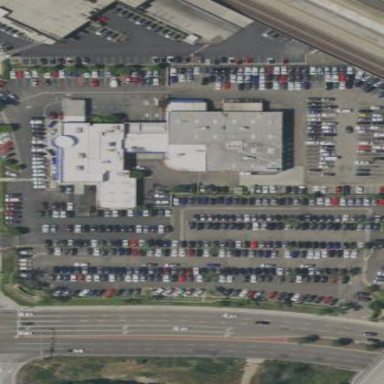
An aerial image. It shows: Retail area.